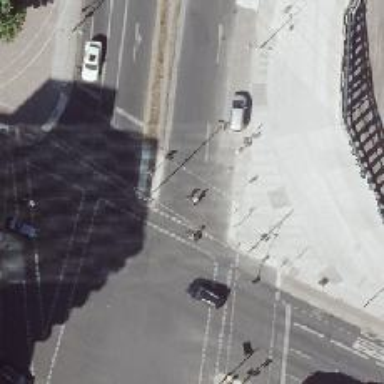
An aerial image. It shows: Road crossing with traffic signals.